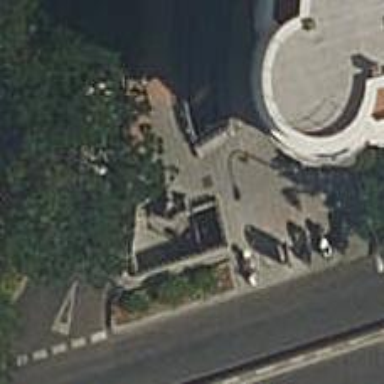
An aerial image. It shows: Subway entrance.